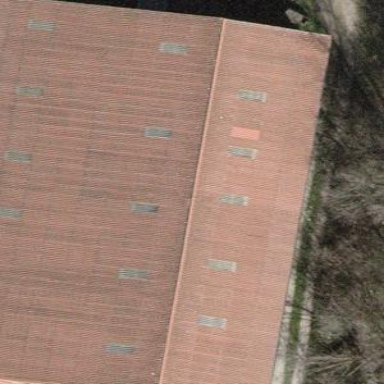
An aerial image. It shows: Barn.